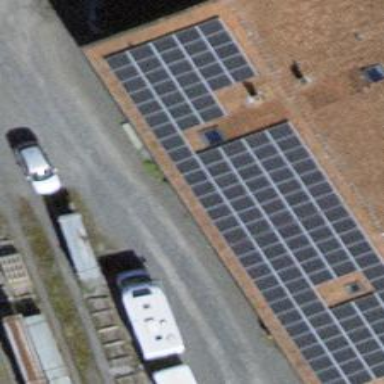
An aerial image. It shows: Small solar photovoltaic panel generator installed on roof.